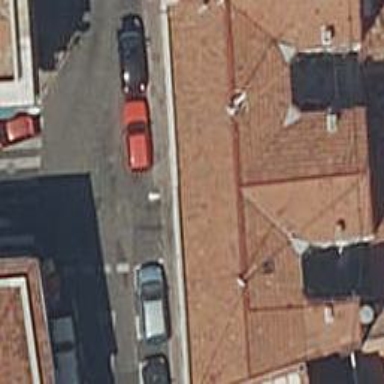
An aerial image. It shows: Car repair shop.